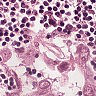
Metastatic tissue present: yes